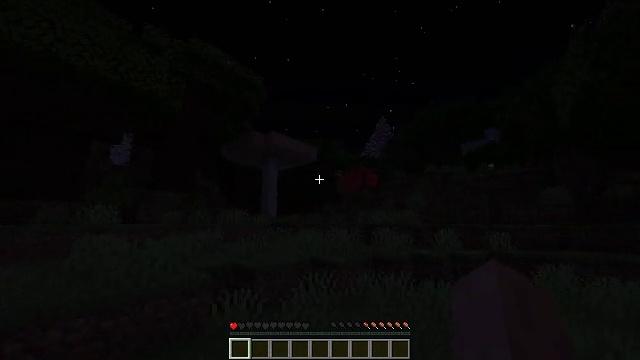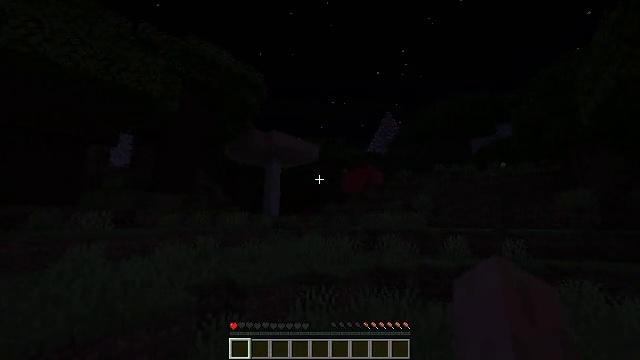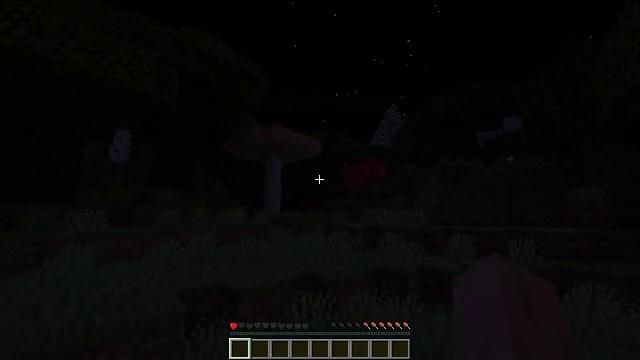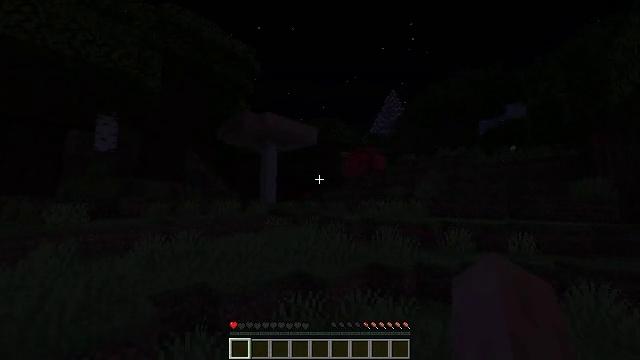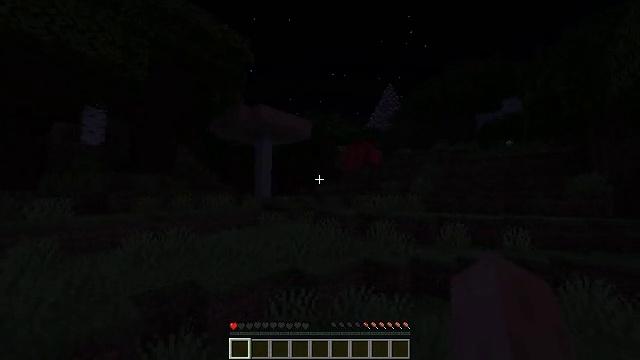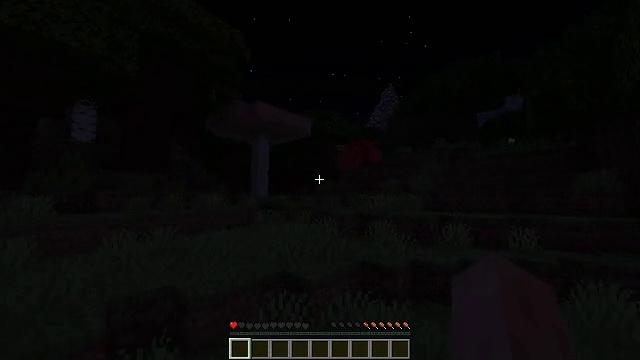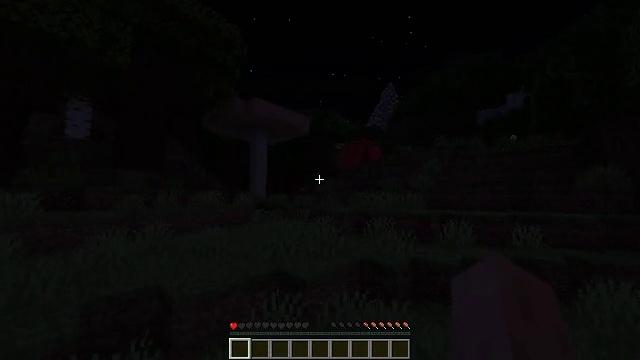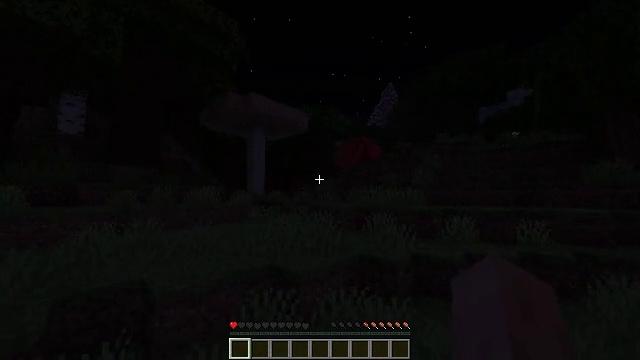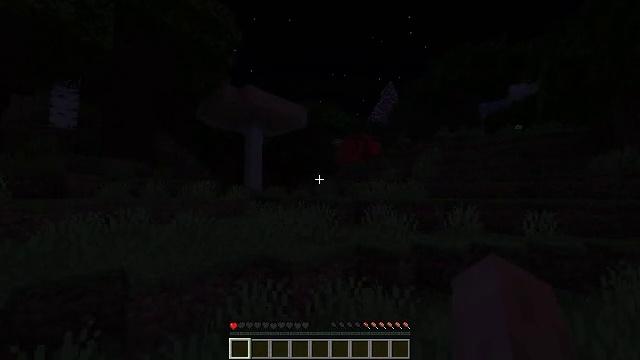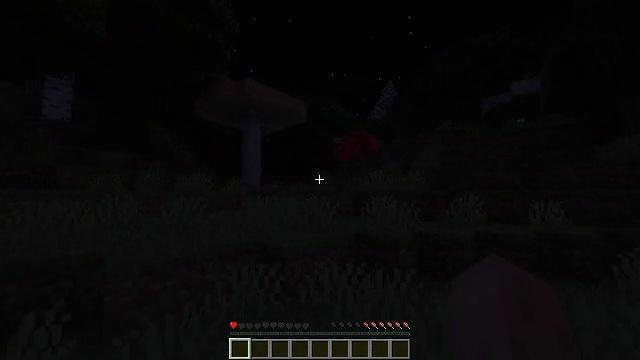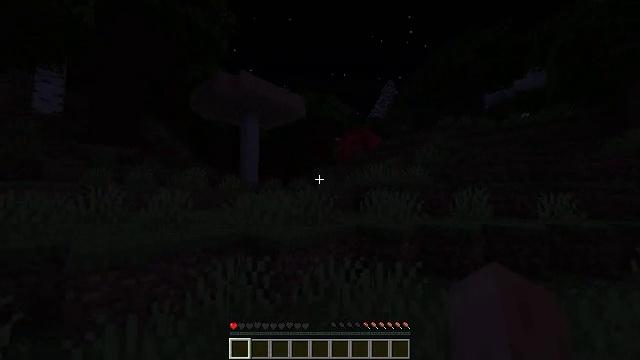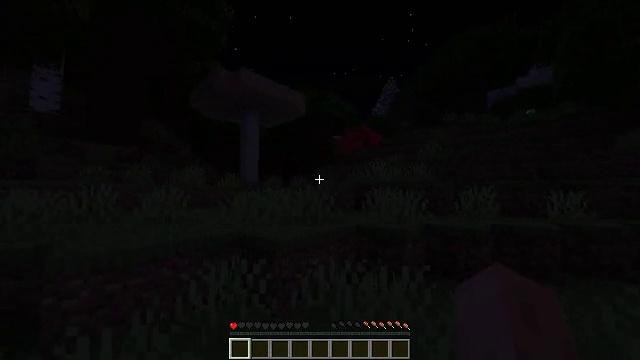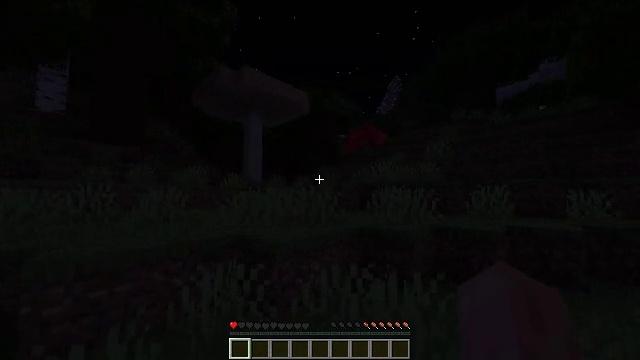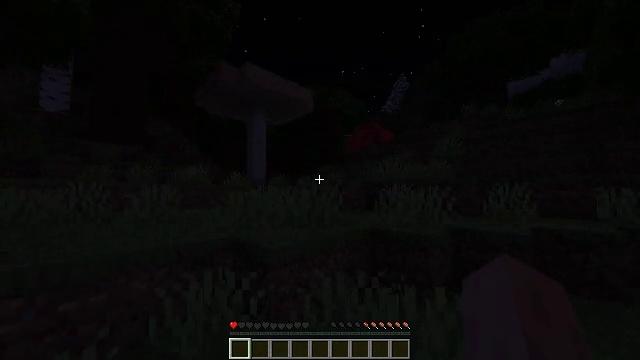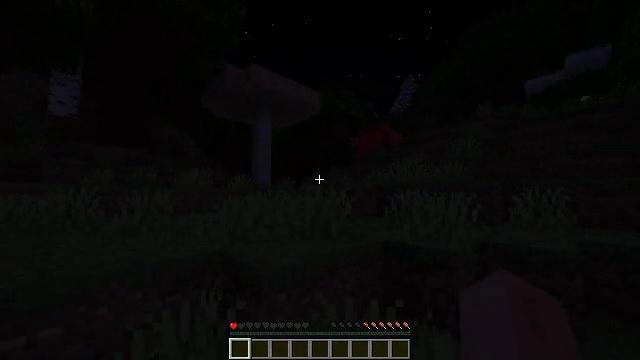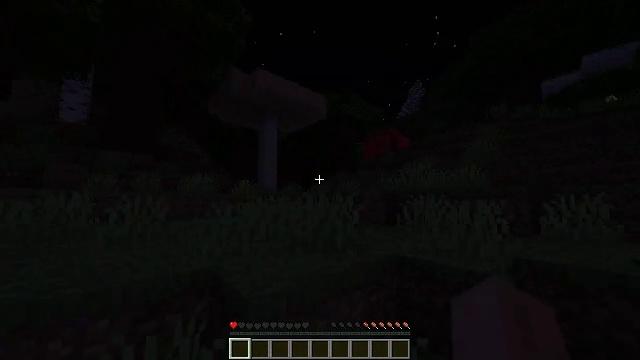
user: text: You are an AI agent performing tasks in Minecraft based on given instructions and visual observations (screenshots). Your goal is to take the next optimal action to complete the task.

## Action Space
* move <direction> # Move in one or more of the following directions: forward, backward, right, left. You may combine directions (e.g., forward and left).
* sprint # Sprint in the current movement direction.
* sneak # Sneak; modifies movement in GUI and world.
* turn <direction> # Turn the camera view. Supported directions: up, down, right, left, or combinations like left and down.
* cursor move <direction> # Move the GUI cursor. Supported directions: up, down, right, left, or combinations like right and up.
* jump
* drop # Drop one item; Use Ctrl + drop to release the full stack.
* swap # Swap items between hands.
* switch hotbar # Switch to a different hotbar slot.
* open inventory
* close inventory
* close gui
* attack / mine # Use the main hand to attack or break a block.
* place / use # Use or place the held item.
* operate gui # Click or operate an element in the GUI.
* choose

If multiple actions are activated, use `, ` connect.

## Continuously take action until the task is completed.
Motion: motion action
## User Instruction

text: Chop down the red mushroom block.
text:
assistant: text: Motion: move forward and move right, sprint, turn left and down, jump
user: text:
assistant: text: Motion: move forward, sprint, turn down, jump
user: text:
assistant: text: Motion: move forward, sprint, turn down, jump
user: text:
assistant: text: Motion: move forward, sprint, turn down, jump
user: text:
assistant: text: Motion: move forward, sprint
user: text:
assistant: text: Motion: move forward, sprint
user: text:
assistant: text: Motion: move forward, sprint
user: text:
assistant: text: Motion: move forward, sprint
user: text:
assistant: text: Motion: move forward, sprint
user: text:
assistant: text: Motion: move forward, sprint
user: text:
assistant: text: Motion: move forward, sprint
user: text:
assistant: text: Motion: move forward, sprint, turn left
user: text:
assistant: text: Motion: move forward, sprint, turn left
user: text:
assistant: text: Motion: move forward, sprint, turn left and up
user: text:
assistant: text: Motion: move forward, sprint, turn left and up
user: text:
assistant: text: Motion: move forward, sprint, turn up, jump
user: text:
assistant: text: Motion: move forward, sprint, jump
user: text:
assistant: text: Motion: move forward, sprint, jump
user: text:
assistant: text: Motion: move forward, sprint, jump
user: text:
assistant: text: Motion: move forward, sprint, turn right, jump
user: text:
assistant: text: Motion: move forward, sprint, turn right, jump
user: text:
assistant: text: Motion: move forward, sprint, turn right
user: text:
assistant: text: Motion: move forward, sprint, turn right
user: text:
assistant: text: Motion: move forward, sprint
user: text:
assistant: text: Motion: move forward, sprint
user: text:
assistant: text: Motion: move forward, sprint
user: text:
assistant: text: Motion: move forward, sprint
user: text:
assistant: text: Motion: move forward, sprint
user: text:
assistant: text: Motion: move forward, sprint, jump
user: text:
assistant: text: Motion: move forward, sprint, jump